Interaction volume radius: 5 \u00c5
Interaction volume height: 20 \u00c5
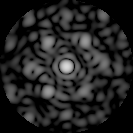
Disorder parameter: 0.5637